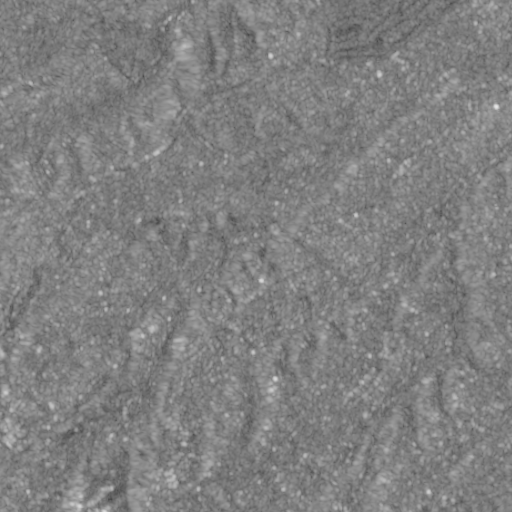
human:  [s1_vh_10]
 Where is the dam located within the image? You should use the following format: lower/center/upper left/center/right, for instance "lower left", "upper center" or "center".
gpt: The dam is located in the center left of the image.
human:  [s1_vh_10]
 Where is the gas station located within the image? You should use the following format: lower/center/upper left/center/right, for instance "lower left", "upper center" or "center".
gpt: The gas station is located in the left of the image.
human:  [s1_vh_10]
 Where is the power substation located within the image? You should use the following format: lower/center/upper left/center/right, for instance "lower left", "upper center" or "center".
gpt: The power substation is located in the lower right of the image.
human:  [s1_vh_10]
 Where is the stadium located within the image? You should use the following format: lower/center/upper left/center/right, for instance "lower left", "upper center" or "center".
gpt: The stadium is located in the lower left of the image.
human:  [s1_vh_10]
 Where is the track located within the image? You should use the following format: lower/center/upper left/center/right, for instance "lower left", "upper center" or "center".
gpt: The track is located in the lower left of the image.
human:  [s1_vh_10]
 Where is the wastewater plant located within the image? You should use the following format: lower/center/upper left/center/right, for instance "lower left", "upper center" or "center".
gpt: The wastewater plant is located in the upper left of the image.
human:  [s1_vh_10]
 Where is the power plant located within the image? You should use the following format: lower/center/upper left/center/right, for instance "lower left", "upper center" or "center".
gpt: There is no power plant in the image.

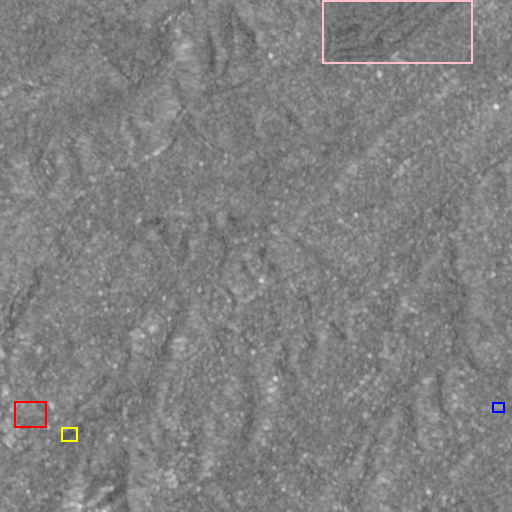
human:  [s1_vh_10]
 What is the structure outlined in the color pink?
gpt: The structure outlined in pink is a park.
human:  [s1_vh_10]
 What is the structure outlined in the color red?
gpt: The structure outlined in red is a parking lot.
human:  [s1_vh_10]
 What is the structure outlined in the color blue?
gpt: The structure outlined in blue is a power substation.
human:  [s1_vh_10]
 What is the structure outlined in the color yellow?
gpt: The structure outlined in yellow is a track.
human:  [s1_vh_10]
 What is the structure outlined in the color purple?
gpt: There is no purple outline.